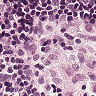
Metastatic tissue present: no